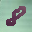
Label: 8